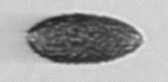
Label: Pseudochattonella_farcimen